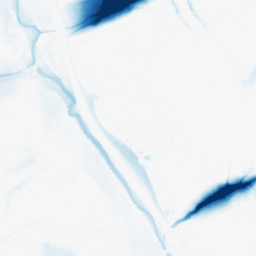
Category: morphological
Decomposition family: morphological_ellipse
Decomposition parameters: operation: closing
width: 50
height: 30
Upsampling method: lanczos
Upsampling parameters: scale: 8
Upsampling scale: 8